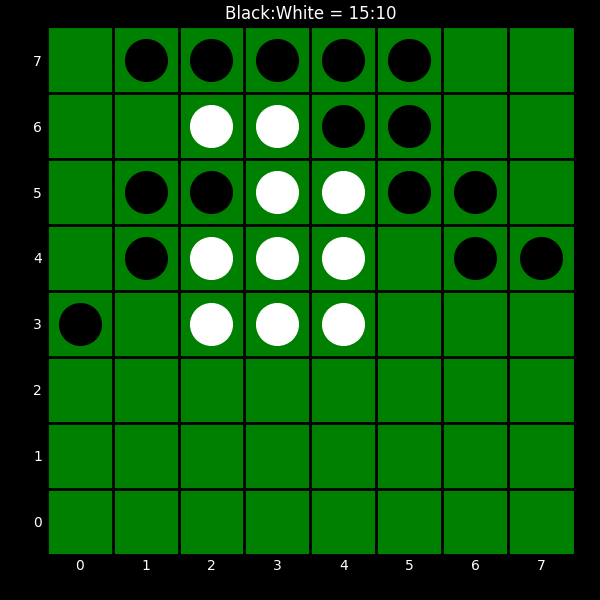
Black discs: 15
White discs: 10